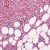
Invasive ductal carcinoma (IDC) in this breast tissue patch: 1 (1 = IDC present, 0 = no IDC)